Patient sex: F
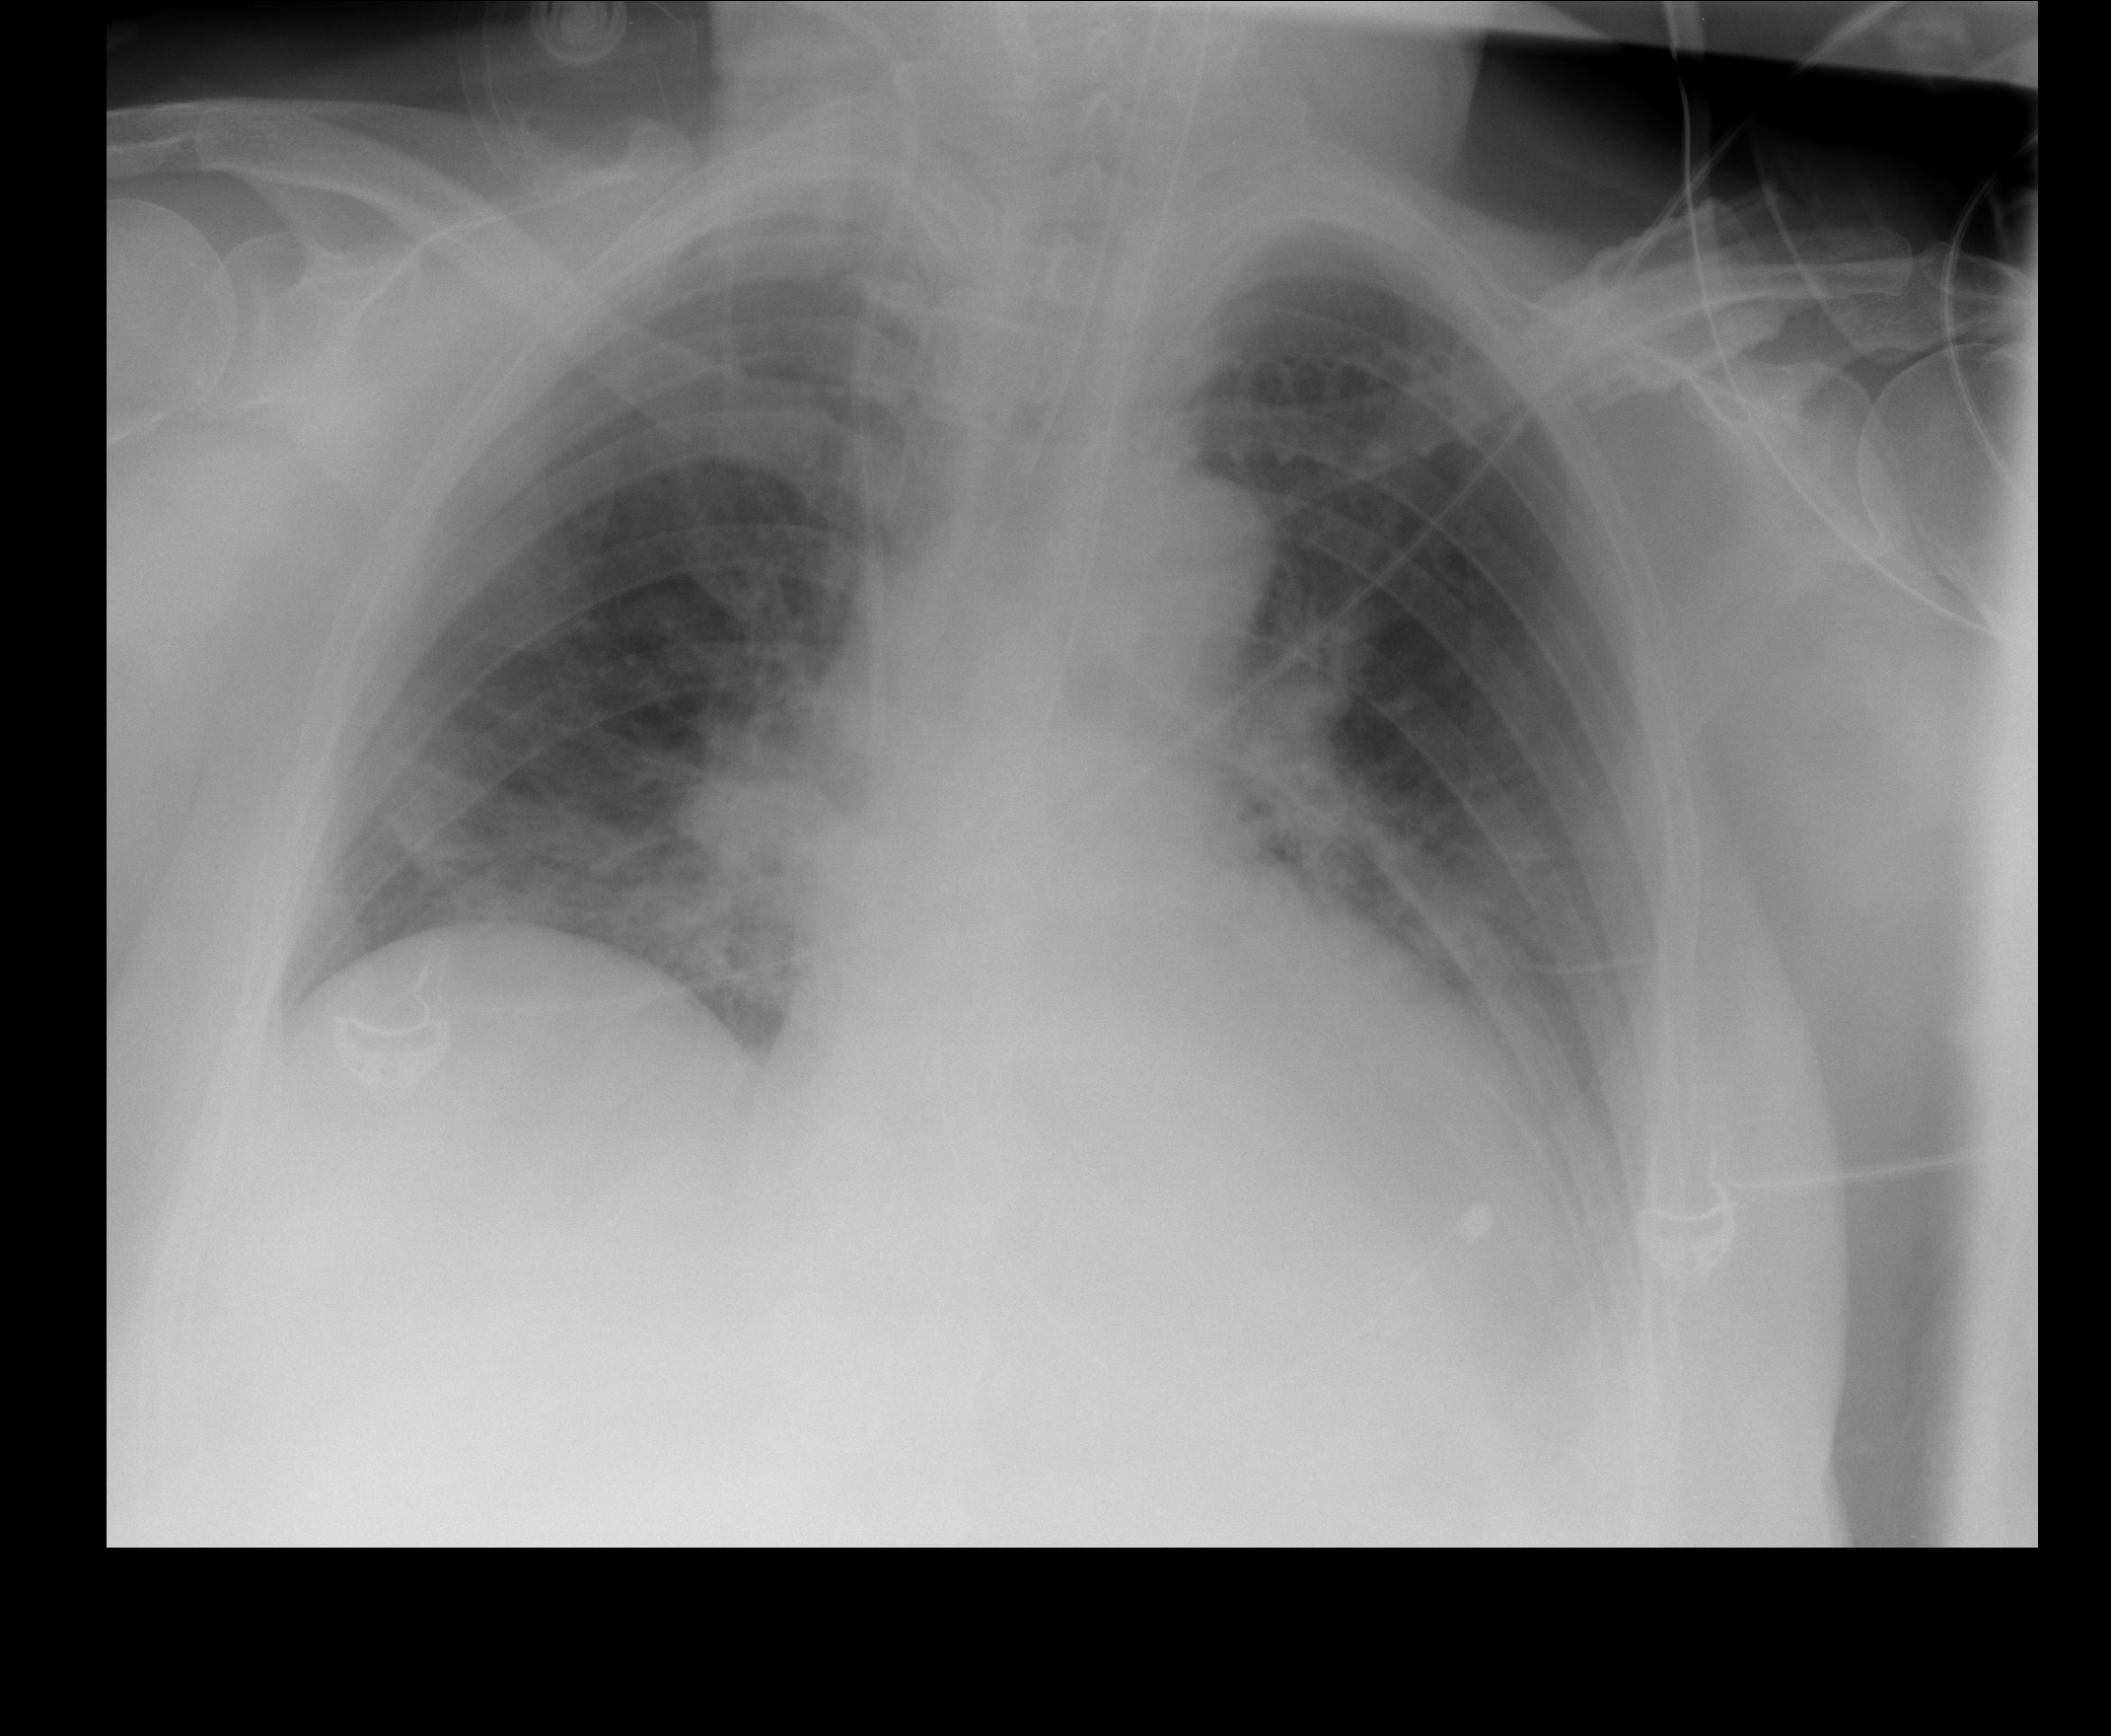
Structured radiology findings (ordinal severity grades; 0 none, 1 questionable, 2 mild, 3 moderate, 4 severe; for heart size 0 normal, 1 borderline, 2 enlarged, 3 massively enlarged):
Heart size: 0
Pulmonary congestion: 1
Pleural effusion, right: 0
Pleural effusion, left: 2
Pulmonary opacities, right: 0
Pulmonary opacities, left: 0
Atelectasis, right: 0
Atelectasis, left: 1